Question: I am working on App in which images comes from the server. Now in that image some of the points will be already there on which on i have to make a click action & show information of that particular touch.
Here is sample Image:

Now here in above image you can see the points. that is a part of image. I need to put action over there if click on that area than show the information of that particular area from API.
Can anyone suggest me the way of it & also any alternative solution if this one is not possible.
Thanks.
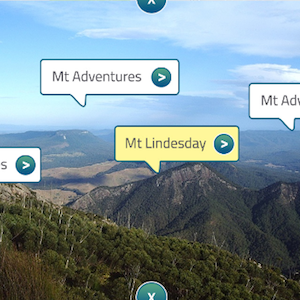
Answer: Assuming that your API also tells you a co-ordinate for those points that are highlighted in the image, then...
1. Calculate a CGRect based on the point, either as a fixed size if they are all the same, or based on the text the API would have to supply you.
2. Add a UIButton as a subview to the view holding the UIImageView, make this button a CustomType, with no text or background image.
3. Add a tag to the UIButton so that you can uniquely identify an clicks
4. Add targets for the buttons, in the IBAction, use the tag from the UIButton to work out the element you are interested in and process accordingly.
If you're API isn't given you positions of the points, then I would suggest the API needs improving